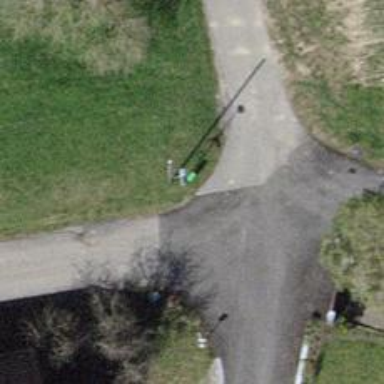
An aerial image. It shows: Guidepost providing information.